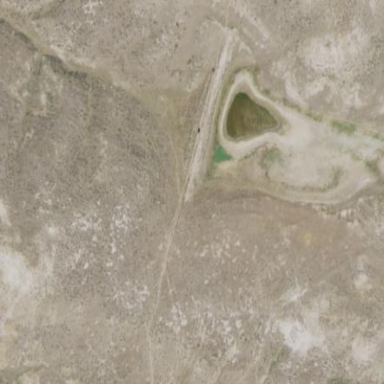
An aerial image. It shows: Reservoir.